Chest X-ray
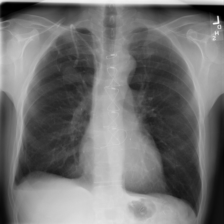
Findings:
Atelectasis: negative
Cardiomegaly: negative
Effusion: negative
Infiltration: negative
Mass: negative
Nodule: negative
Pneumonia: negative
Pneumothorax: negative
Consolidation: negative
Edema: negative
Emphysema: positive
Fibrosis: negative
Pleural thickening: negative
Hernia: negative